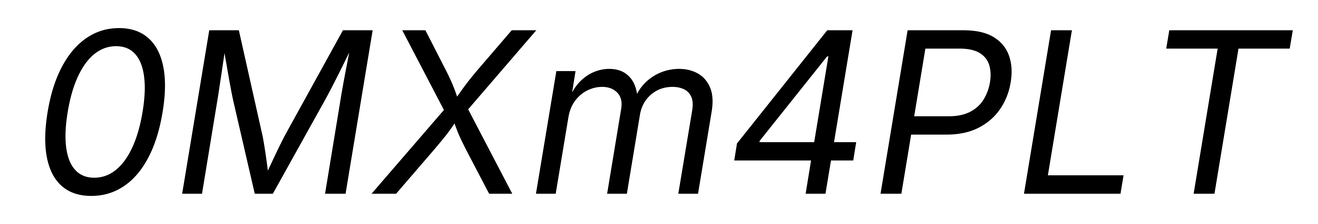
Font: Inter-Italic_Italic